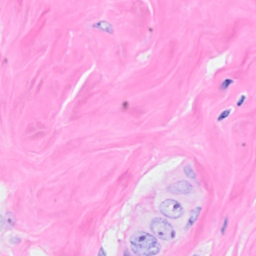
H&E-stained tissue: Breast